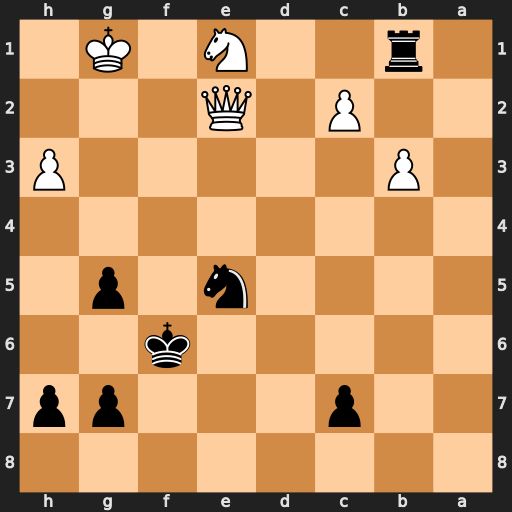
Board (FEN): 8/2p3pp/5k2/4n1p1/8/1P5P/2P1Q3/1r2N1K1
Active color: b
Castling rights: -
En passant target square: -
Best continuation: Rxe1+ Qxe1 Nf3+ Kf2 Nxe1